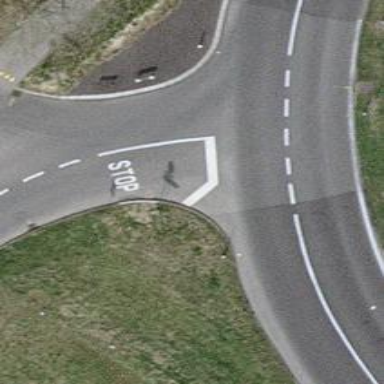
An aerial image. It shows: Road with stop sign.